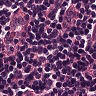
Metastatic tissue present: no